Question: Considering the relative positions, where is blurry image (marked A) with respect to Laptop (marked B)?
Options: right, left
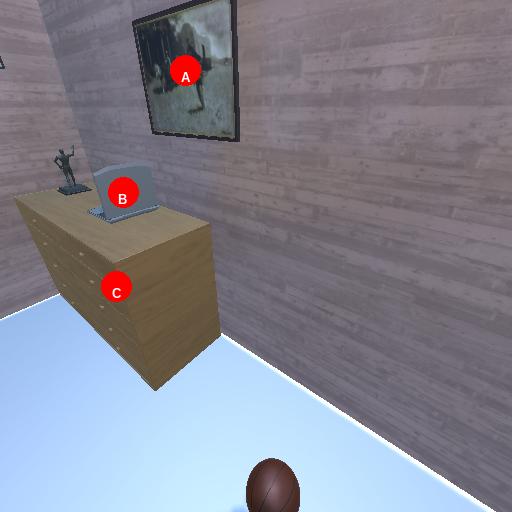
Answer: right